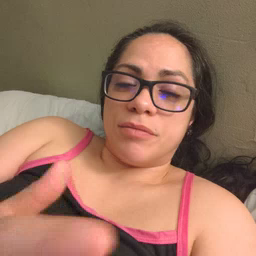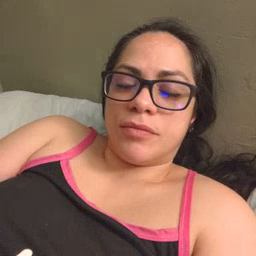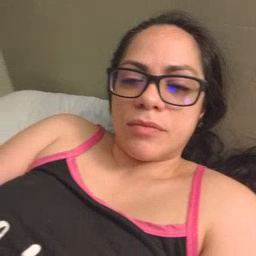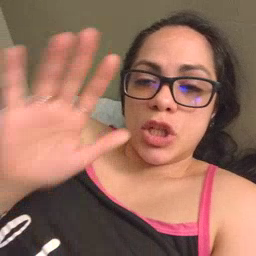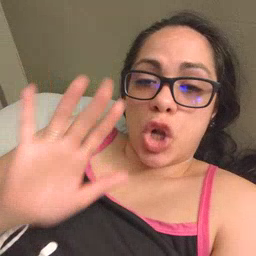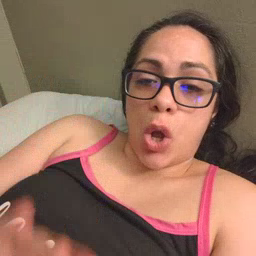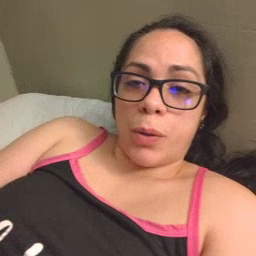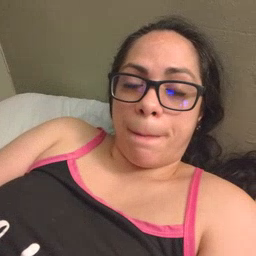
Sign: snow